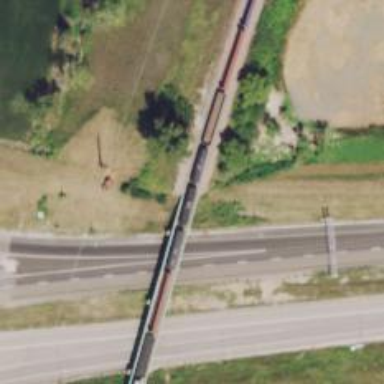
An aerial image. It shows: Bridge over railway line.